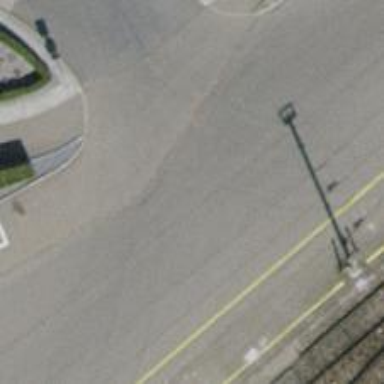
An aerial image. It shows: Asphalt parking aisle designated as service road.